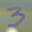
Label: 3